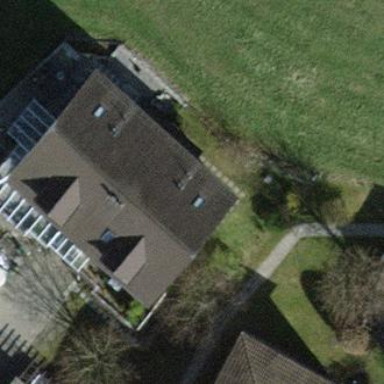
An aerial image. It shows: Terrace building.